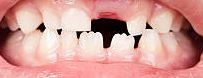
Condition: hypodontia